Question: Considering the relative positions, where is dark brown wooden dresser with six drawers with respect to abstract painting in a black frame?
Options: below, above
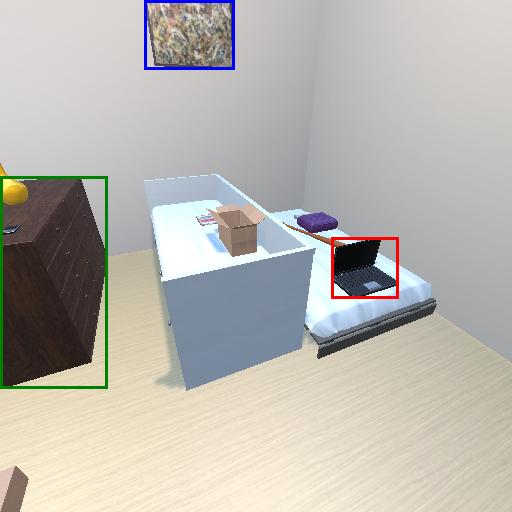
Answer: below